Question: I know how to create a plain text menu item:
'''
item = gtk.MenuItem('text')
'''
but how can I display an icon?
Like this:

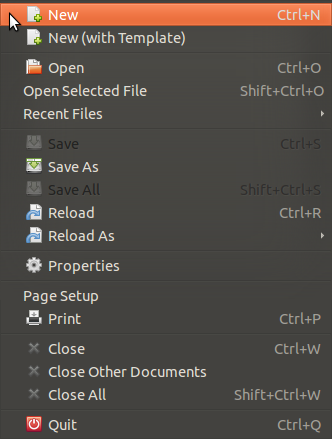
Answer: Simply use 'ImageMenuItem' instead of 'MenuItem'.
Here's an example: <URL>